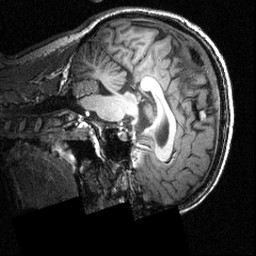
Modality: T1w
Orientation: sagittal
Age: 28
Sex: male
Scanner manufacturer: siemens
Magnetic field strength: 3.951 T
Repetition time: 1.5 s
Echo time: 0.00335 s